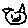
Label: cat